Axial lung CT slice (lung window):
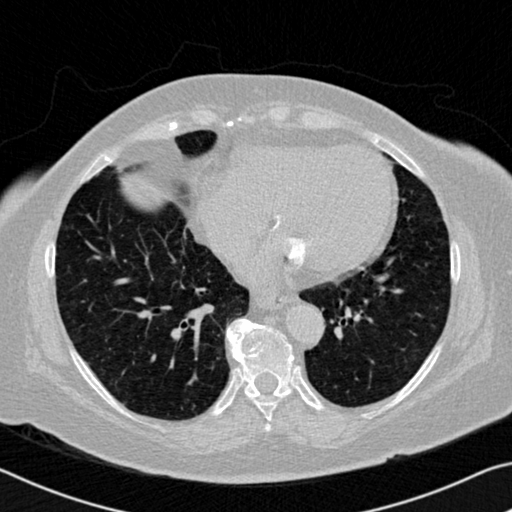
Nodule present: no